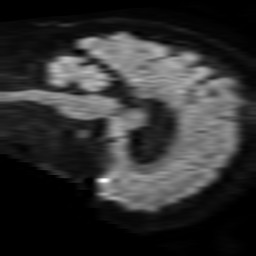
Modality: TRACE
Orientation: sagittal
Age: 58
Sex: male
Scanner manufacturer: philips
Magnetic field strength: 1.5 T
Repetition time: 4.6 s
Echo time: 0.07505 s